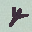
Label: 4